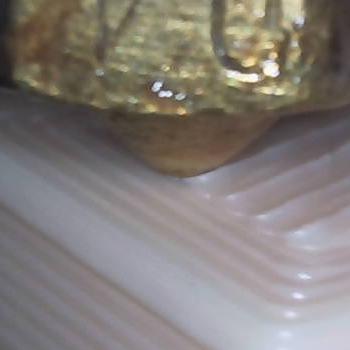
Flow rate: 238%